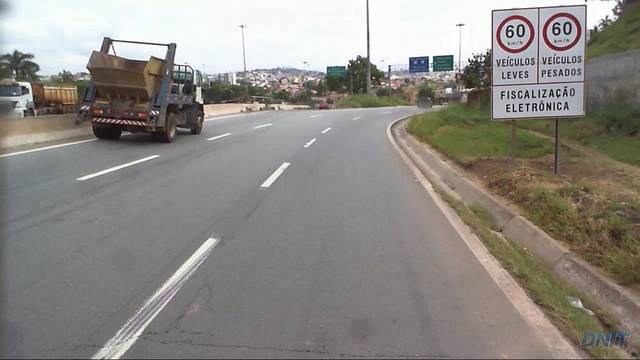
Region: Brazil
Coordinates: -19.854, -43.891